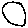
Label: circle